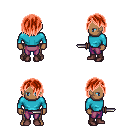
a pixel art fantasy rpg character, male body template, human, dark skin, teal long-sleeve shirt, magenta pants, red bangs hairstyle, maroon shoes, dagger, four views (front, back, left, right), 2x2 character sprite sheet, small pixel art, hard edges, no anti-aliasing